Interaction volume radius: 5 \u00c5
Interaction volume height: 10 \u00c5
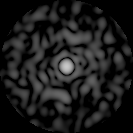
Disorder parameter: 0.8365